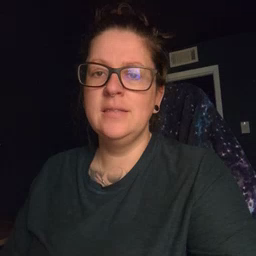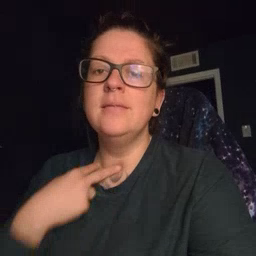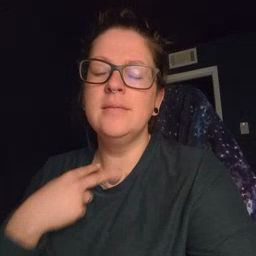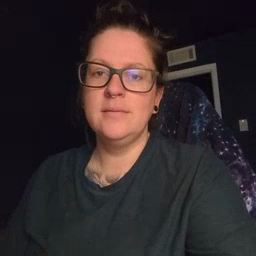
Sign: stuck